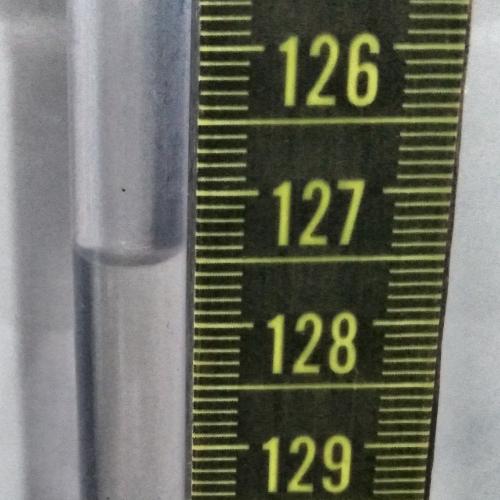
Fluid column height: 127.5 cm